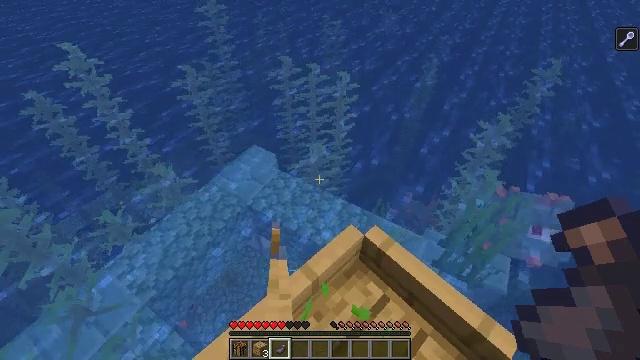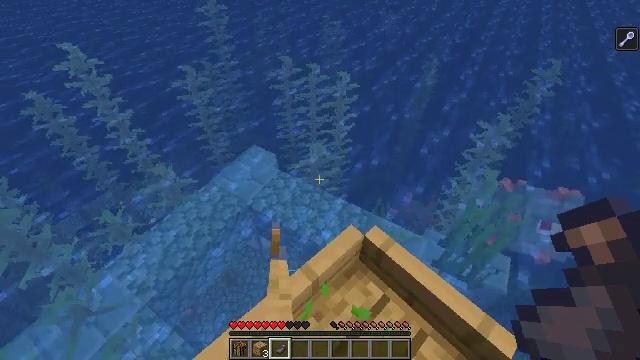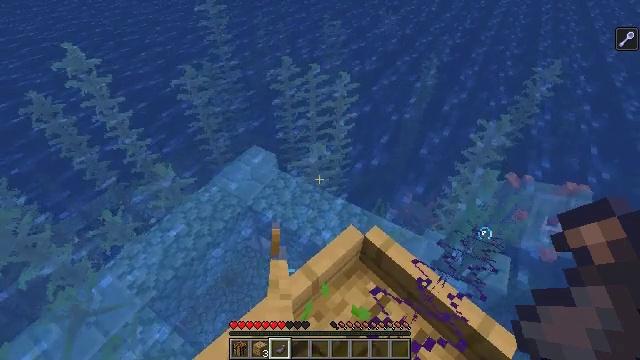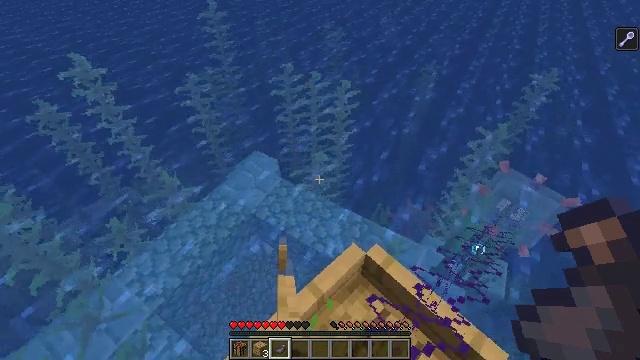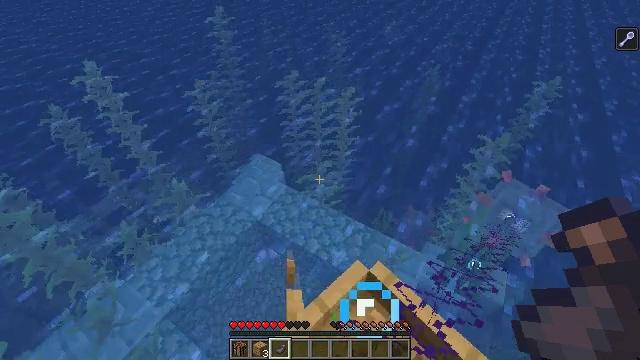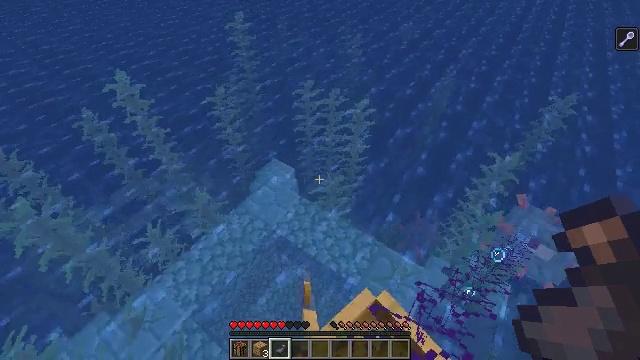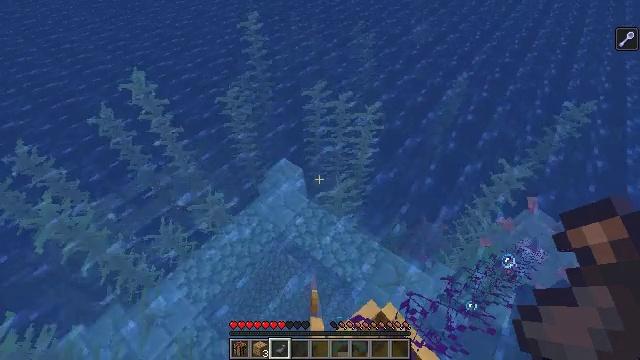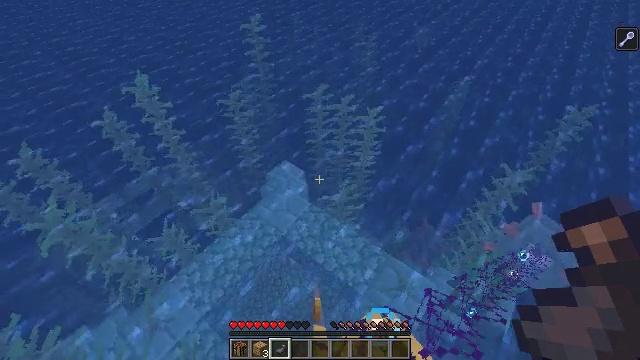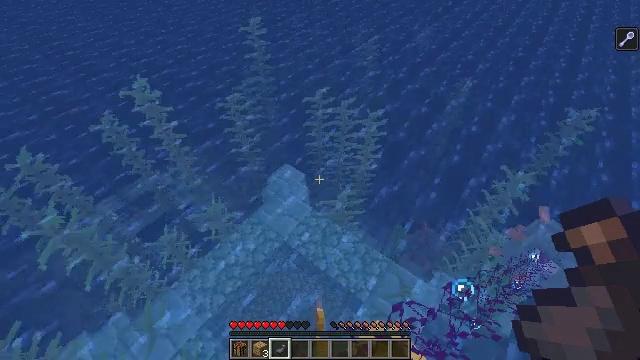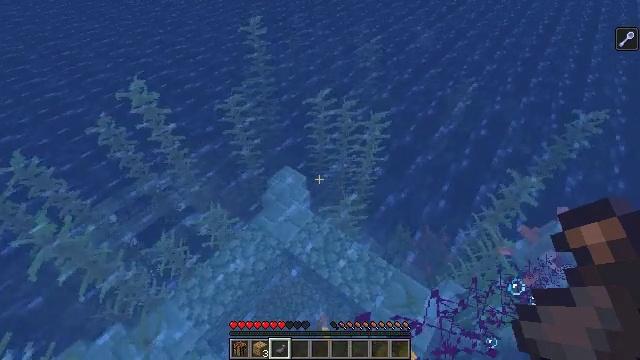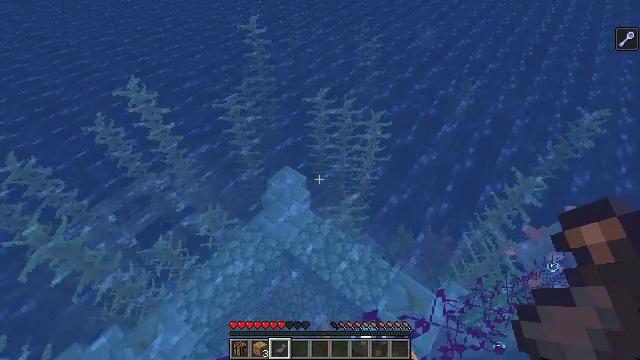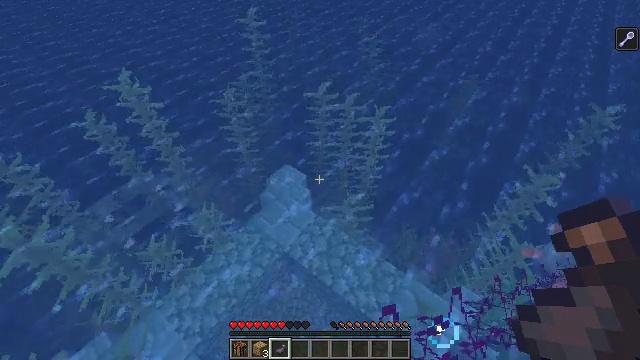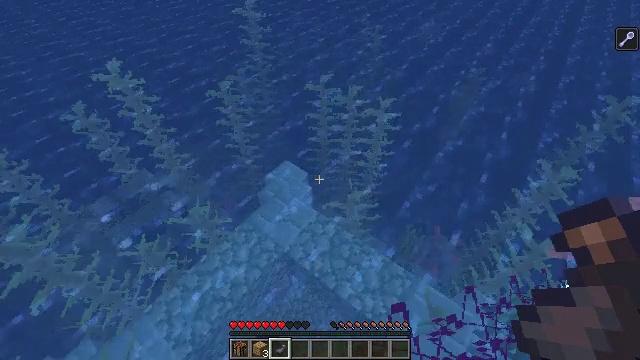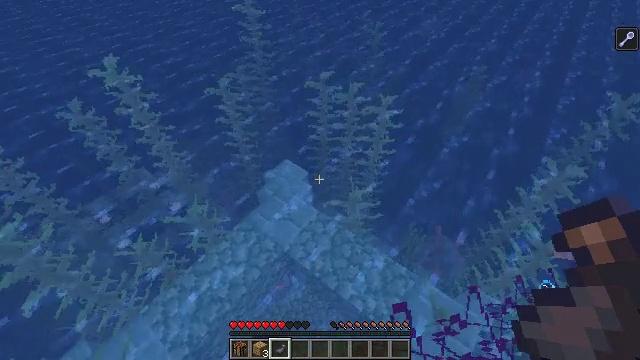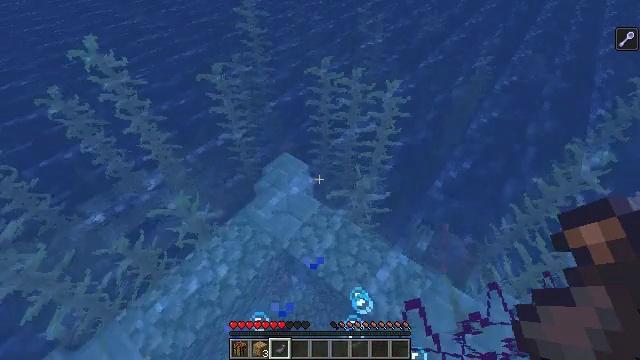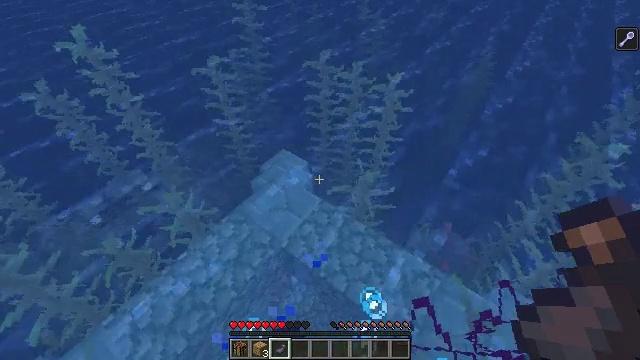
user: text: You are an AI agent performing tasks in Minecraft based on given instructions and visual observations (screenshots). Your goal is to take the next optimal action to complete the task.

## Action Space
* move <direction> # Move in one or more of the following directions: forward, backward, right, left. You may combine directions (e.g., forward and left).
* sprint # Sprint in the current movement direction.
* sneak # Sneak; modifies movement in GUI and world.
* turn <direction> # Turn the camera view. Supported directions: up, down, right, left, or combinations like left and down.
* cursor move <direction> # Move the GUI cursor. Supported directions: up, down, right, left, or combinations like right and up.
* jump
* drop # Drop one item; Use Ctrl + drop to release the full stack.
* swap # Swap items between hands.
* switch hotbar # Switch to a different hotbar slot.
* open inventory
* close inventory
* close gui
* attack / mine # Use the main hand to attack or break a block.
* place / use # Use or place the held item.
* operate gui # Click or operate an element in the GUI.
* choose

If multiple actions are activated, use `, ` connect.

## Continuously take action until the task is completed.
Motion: motion action
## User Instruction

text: Gather kelp growing in the sea.
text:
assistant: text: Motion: no_op
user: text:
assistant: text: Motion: no_op
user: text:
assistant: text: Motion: move forward and move left, jump
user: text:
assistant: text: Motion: move forward and move left, jump
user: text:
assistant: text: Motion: move forward and move left, turn left and down, jump
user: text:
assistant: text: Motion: move forward and move left, turn left, jump
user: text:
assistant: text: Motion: move forward and move left, jump
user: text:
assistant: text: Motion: move forward and move left, jump
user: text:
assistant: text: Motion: move forward and move left, jump
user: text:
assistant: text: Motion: move forward and move left, jump
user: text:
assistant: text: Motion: move forward and move left, jump
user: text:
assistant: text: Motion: move forward and move left, jump
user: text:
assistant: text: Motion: move forward and move left, jump
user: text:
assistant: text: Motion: move forward and move left, jump
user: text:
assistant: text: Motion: move forward and move left, jump
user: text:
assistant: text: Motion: move forward and move left, jump
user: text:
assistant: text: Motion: move forward and move left, jump
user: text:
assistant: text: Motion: move forward and move left, jump
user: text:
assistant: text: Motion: move forward and move left, jump
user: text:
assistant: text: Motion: move forward and move left, jump
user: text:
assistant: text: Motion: move forward and move left, jump
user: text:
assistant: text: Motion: move forward and move left, jump
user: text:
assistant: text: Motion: move forward and move left, jump
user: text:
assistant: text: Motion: move forward and move left, jump
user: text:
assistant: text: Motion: move forward, jump
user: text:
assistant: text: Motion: move forward, jump
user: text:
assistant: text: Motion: move forward, turn right, jump
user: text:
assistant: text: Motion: move forward and move left, turn right, jump
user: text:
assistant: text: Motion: move forward and move left, turn right, jump
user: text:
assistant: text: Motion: move forward and move left, turn right, jump